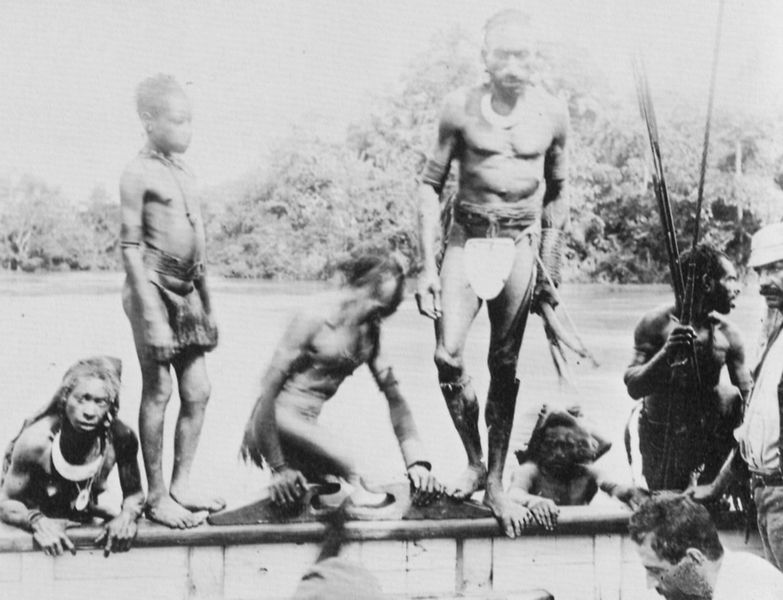
Titel: Die englische Expedition »Victory« von F.F. Bevan nach Neu-Guinea: Treffen mit den Eingeborenen Jumuans
Künstler: Englischer Photograph
Standort: England
Institution: The Royal Geographical Society
Schlagwörter: baum, dunkel, haut, kämpfer, körper, lendenschurz, mann, nackt, schurz, wasser, akte, bäume, fluss, frauen, landschaft, menschen, see, ufer, frau, frisuren, grau, hell, holz, hut, köpfe, licht, männer, schmuck, schwarz, weiss, leute, alt, gesichter, arme, blicke, haarschmuck, stehen, steine, stamm, gewässer, sonne, sträucher, haare, familie, wald, boot, kinder, beine, farbig, schiff, bogen, fischer, warm, afrika, kette, füsse, rand, zopf, bauch, nackte, halsschmuck, halskette, foto, fotografie, photographie, neger, schwarze, knabe, schwimmen, barfuß, schwarzweiss, sichel, waffen, ketten, jagd, photo, armreif, weiße, jäger, urwald, speer, speere, aufnahme, sklaven, jagen, pfeile, fische, fischen, dschungel, ureinwohner, wilde, amazonas, frauer, südamerika, armreife, einbaum, mmänner, eingeborene, kolonialzeit, ethnologie, europäer, überbelichtung, indigene, idianer, buschmänner, harpunen, inidios, rante, r, eigeborene, papuaneuguinea, pygmäen